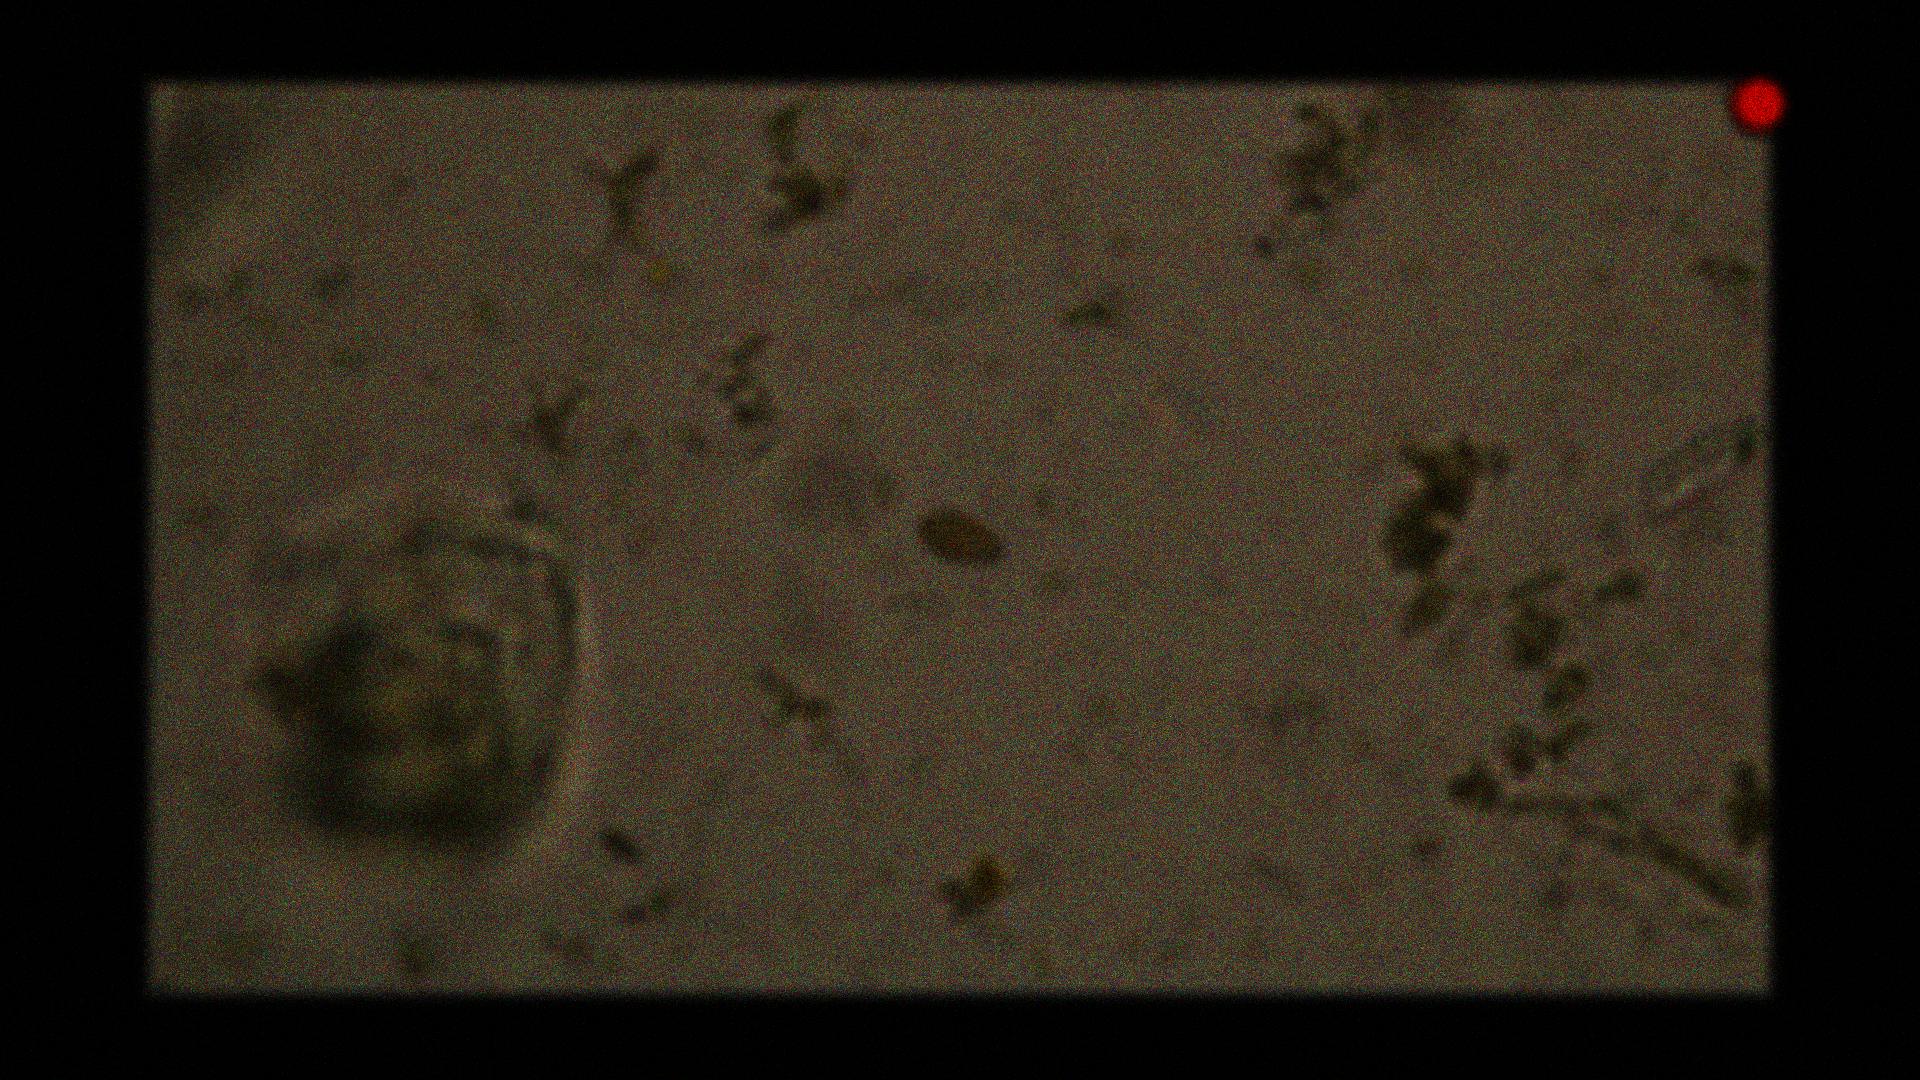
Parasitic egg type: Opisthorchis viverrine